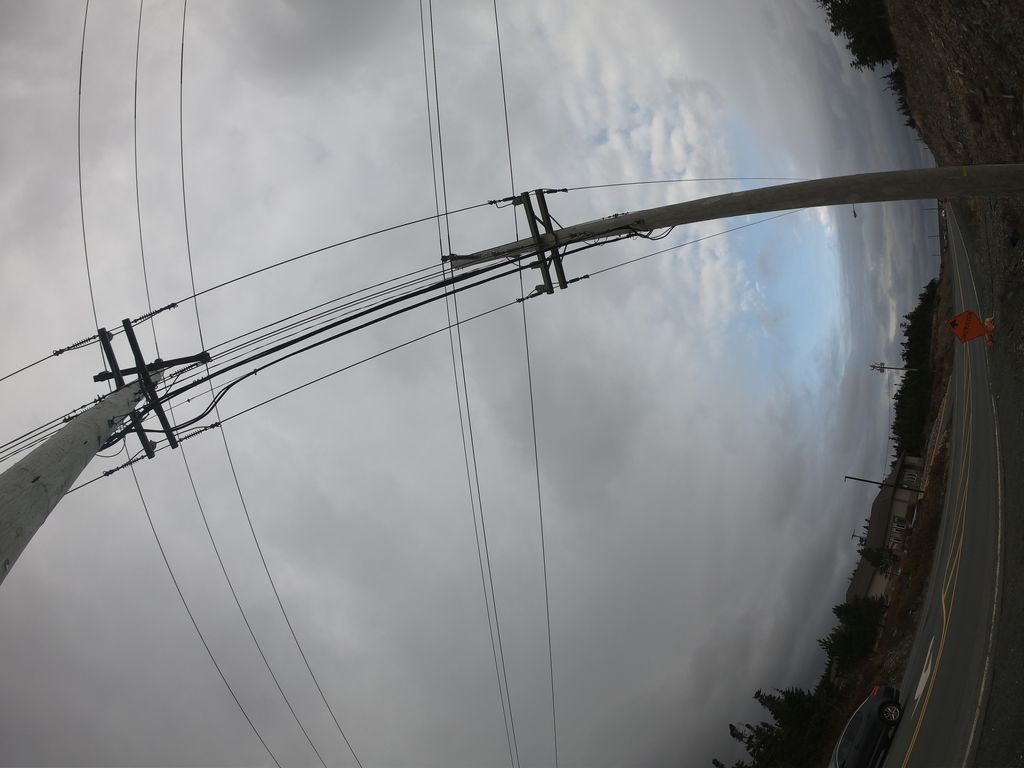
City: st_johns